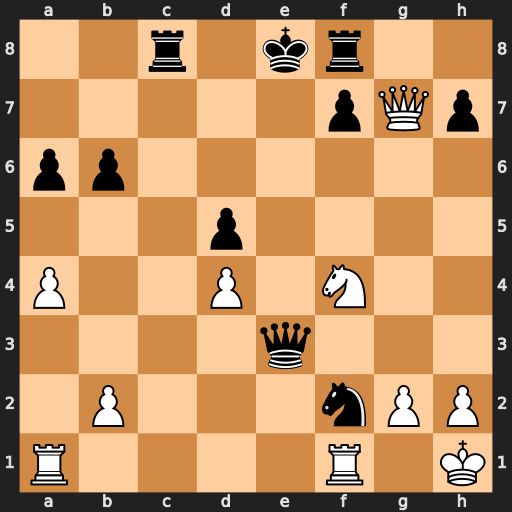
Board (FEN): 2r1kr2/5pQp/pp6/3p4/P2P1N2/4q3/1P3nPP/R4R1K
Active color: w
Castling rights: -
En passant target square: -
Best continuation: Rxf2 Rc1+ Rf1 Rxa1 Rxa1